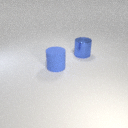
large blue rubber cylinder to the left of large blue metal cylinder